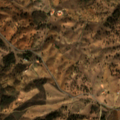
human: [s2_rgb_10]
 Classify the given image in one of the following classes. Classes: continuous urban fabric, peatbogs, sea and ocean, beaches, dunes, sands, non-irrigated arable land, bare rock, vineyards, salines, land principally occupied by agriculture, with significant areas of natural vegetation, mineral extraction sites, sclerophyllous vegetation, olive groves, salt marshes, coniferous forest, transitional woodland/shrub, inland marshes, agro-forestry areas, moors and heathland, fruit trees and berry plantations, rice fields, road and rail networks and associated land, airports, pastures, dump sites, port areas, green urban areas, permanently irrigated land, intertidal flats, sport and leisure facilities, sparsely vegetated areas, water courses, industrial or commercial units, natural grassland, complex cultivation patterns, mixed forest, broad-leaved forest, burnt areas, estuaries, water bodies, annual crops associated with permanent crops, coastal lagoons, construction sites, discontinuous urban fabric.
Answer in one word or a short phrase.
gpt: non-irrigated arable land, pastures, agro-forestry areas, broad-leaved forest, transitional woodland/shrub